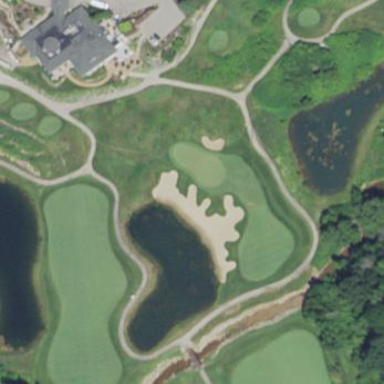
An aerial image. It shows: Sand bunker on golf course.